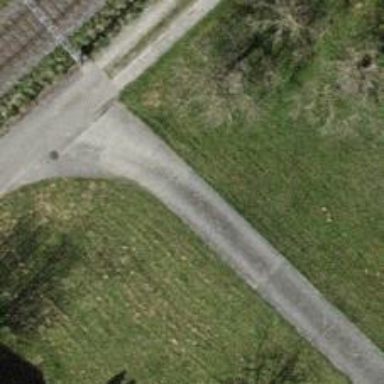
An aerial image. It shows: Concrete driveway.